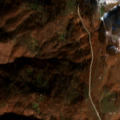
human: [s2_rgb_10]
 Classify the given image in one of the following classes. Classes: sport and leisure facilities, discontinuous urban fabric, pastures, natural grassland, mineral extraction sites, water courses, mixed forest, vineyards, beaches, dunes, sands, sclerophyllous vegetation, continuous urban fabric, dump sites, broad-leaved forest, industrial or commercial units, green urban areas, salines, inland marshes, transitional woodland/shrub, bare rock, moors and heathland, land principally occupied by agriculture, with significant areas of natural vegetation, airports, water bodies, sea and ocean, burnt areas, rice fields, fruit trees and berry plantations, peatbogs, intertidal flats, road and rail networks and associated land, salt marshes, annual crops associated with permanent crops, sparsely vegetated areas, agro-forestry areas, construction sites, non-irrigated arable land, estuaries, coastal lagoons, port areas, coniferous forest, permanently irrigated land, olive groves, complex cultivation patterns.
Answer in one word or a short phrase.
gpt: land principally occupied by agriculture, with significant areas of natural vegetation, broad-leaved forest, natural grassland